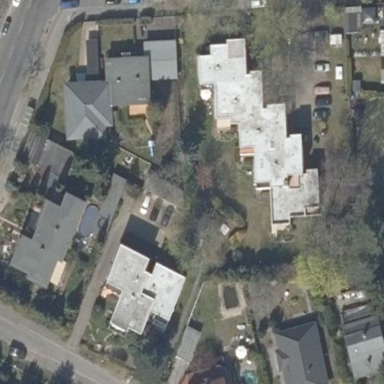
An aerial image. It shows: Apartment building with flat roof.